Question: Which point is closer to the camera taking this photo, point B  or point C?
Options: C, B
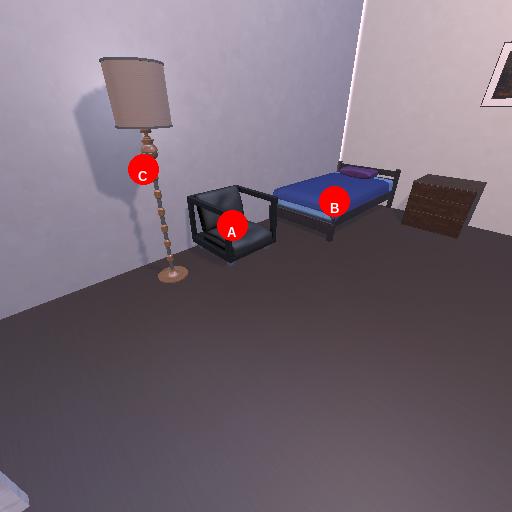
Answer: C